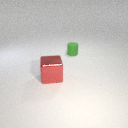
small green rubber cylinder behind large red metal cube